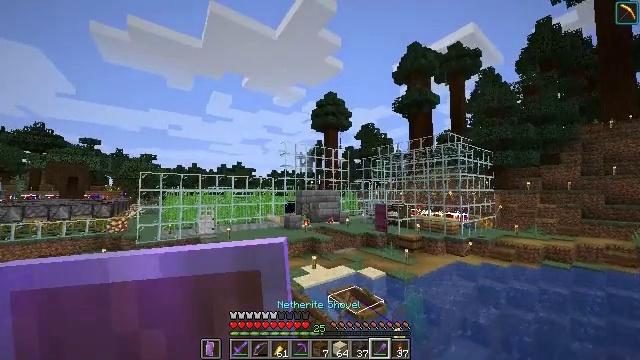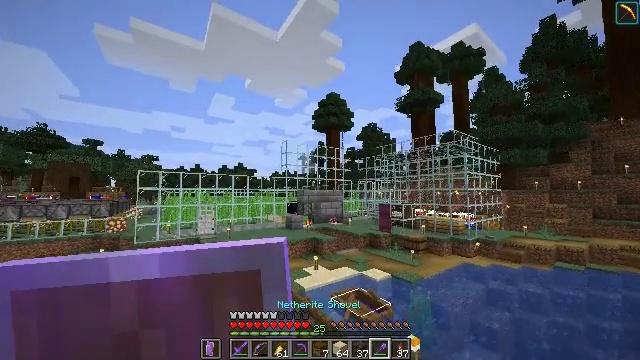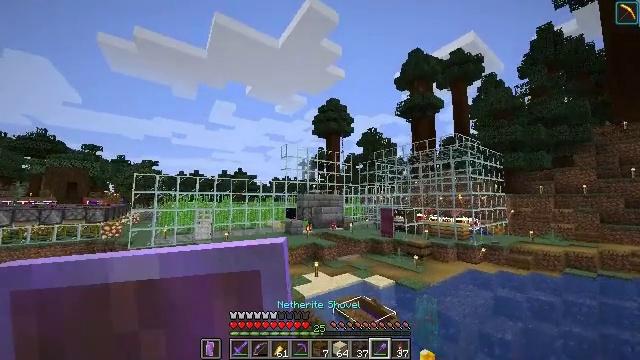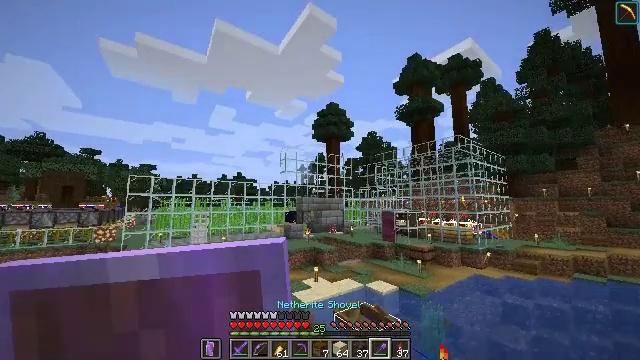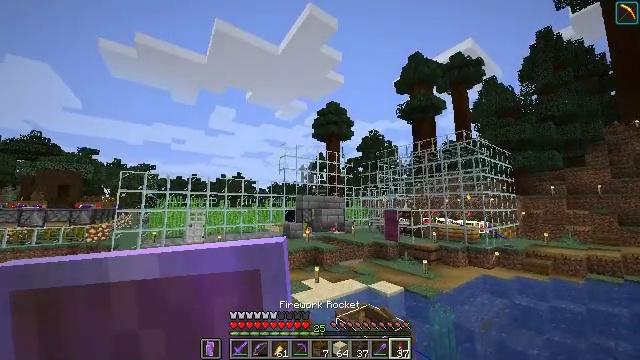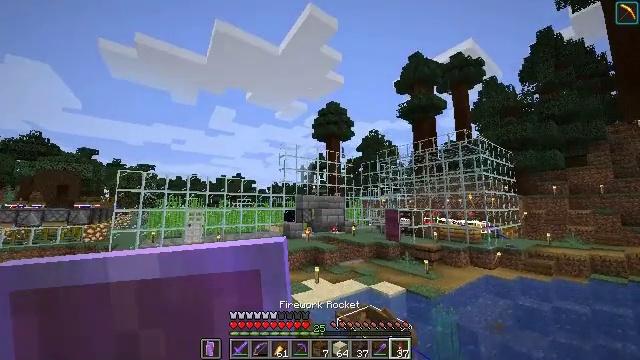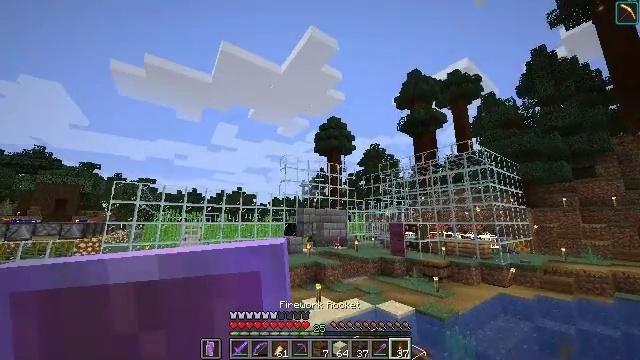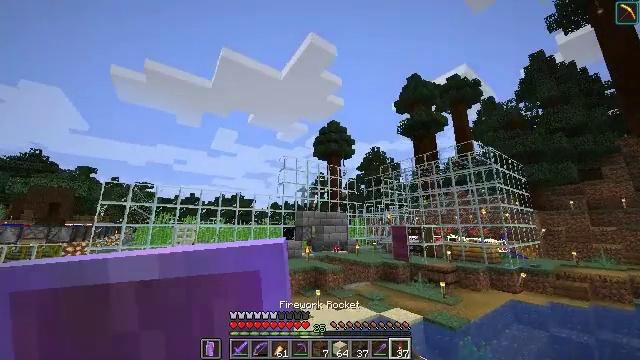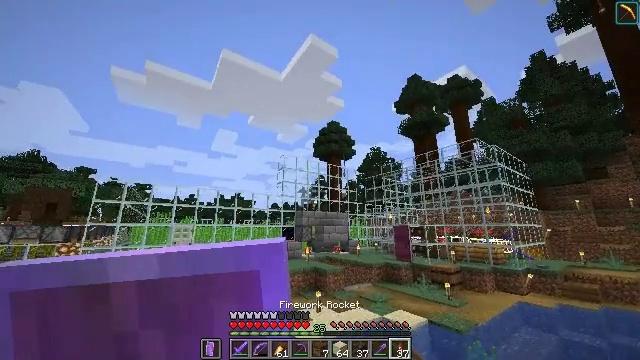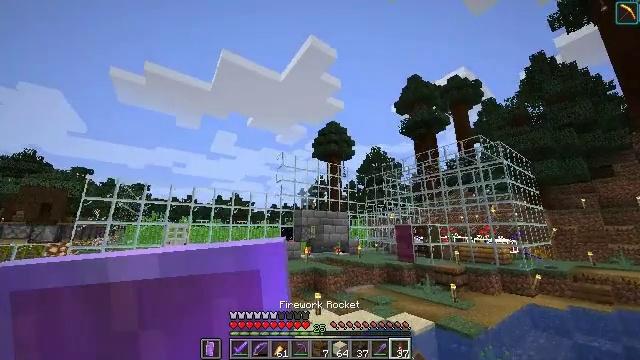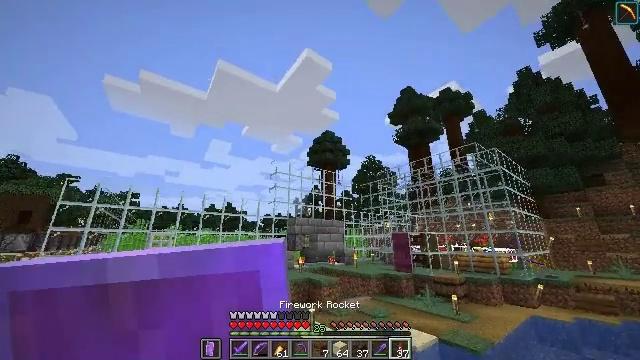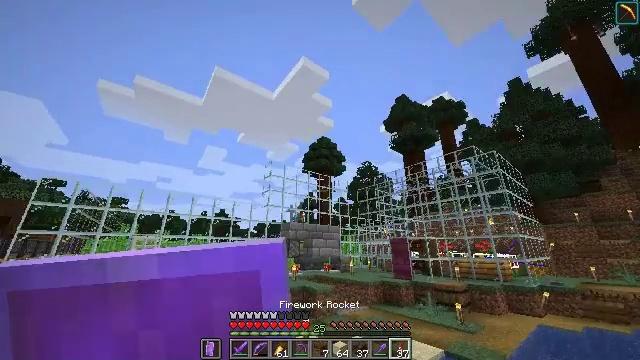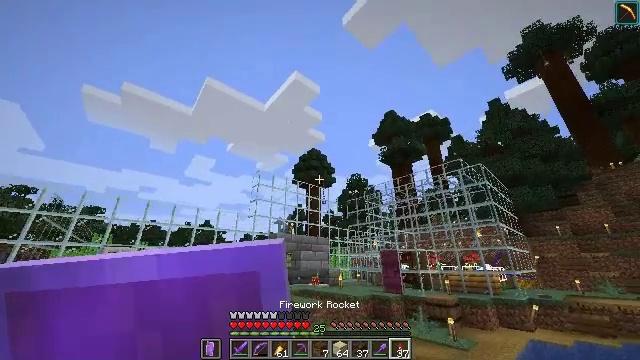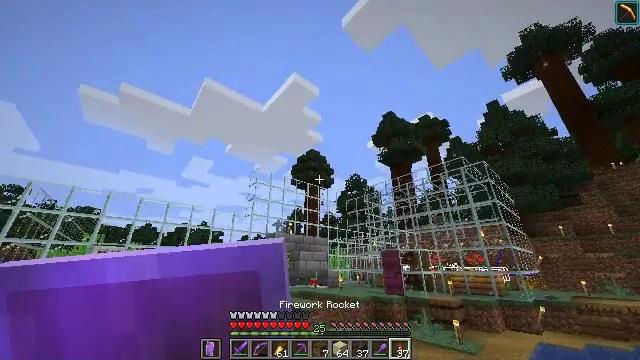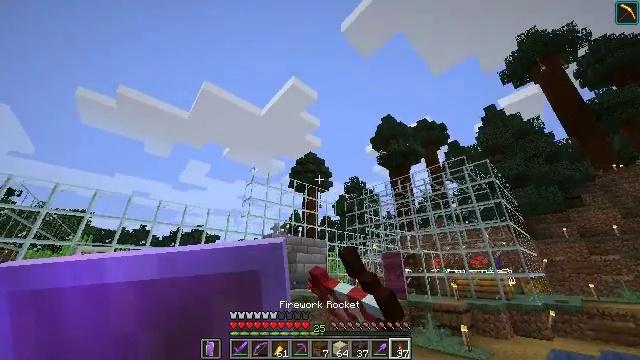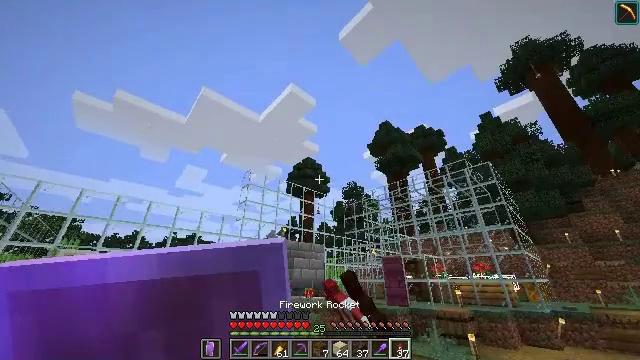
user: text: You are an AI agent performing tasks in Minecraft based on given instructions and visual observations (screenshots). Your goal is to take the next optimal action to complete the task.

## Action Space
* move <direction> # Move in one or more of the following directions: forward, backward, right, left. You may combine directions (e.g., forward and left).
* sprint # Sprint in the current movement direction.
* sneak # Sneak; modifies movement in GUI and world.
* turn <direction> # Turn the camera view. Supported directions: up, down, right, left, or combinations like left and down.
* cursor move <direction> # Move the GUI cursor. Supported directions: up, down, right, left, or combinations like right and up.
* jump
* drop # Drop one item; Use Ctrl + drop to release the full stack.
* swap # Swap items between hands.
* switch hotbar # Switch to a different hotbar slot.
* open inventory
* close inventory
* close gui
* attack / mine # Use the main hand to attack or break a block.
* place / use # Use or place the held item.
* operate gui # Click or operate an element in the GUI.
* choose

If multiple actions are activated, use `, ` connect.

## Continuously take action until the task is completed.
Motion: motion action
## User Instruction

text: Use a crafting table to craft brown dye.
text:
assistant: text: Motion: move forward, sprint
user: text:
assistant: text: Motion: move forward, sprint, turn up
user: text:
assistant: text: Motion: move forward, sprint, turn up
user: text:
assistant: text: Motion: move forward, sprint
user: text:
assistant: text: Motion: move forward, sprint
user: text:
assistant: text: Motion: move forward, sprint, turn up
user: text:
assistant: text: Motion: move forward, sprint, turn up
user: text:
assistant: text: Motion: move forward, sprint
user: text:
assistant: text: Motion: move forward, sprint
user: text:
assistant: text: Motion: move forward, sprint, turn right and up
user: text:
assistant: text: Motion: move forward, sprint, turn right and up
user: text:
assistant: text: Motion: move forward, sprint, turn right and up
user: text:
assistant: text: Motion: move forward, sprint, use / place
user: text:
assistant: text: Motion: move forward, sprint, turn up, use / place
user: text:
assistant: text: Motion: move forward, sprint, turn up, use / place
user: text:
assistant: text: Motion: move forward, sprint
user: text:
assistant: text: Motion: move forward, sprint
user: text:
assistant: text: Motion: move forward, sprint
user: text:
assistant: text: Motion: move forward, sprint
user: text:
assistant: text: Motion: move forward, sprint
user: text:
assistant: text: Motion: move forward, sprint
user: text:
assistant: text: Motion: move forward, sprint, turn up
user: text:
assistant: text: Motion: move forward, sprint
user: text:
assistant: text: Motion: move forward, sprint
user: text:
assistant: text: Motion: move forward, sprint
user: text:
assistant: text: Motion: move forward, sprint
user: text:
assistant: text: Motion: move forward, sprint, turn left and up
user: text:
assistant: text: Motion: move forward, sprint, turn left and up
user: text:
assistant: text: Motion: move forward, sprint, turn left
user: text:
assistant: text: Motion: move forward, sprint, turn left